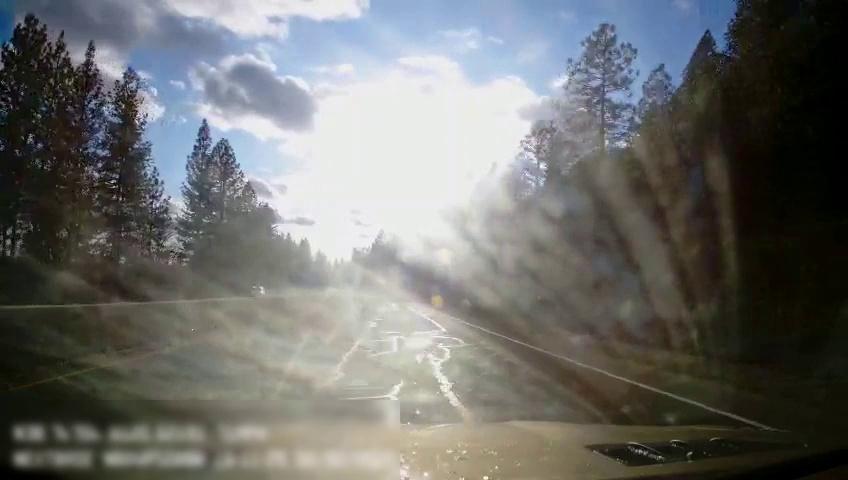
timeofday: Day
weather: Sunny
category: Drivable Space
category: Lanes | Alternate Lane
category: Lanes | Current Lane
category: Lanes | Alternate Lane